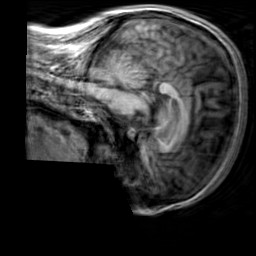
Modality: T1w
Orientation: sagittal
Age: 23
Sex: male
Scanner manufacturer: siemens
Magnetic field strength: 3 T
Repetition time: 2.3 s
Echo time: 0.00303 s